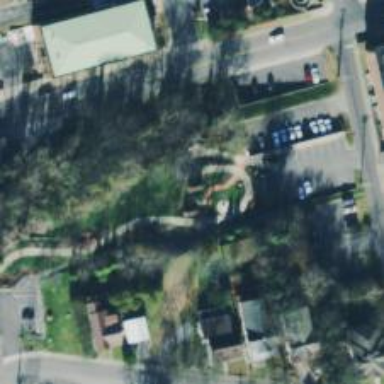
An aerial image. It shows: Memorial site with historic significance.